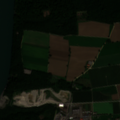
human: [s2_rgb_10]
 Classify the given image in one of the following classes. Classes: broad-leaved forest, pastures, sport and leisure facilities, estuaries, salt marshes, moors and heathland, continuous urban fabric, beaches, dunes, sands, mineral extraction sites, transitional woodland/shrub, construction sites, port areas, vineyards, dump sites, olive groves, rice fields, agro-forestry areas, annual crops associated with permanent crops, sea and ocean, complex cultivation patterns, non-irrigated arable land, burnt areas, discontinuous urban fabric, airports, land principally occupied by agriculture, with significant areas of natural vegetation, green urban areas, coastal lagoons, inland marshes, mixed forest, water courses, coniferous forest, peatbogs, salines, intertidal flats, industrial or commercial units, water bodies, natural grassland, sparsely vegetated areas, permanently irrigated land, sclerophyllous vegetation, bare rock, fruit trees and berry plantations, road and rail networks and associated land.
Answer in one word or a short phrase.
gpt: industrial or commercial units, non-irrigated arable land, mixed forest, water courses